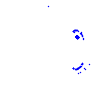
Particle: kaon